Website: crate-barrel
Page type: payment
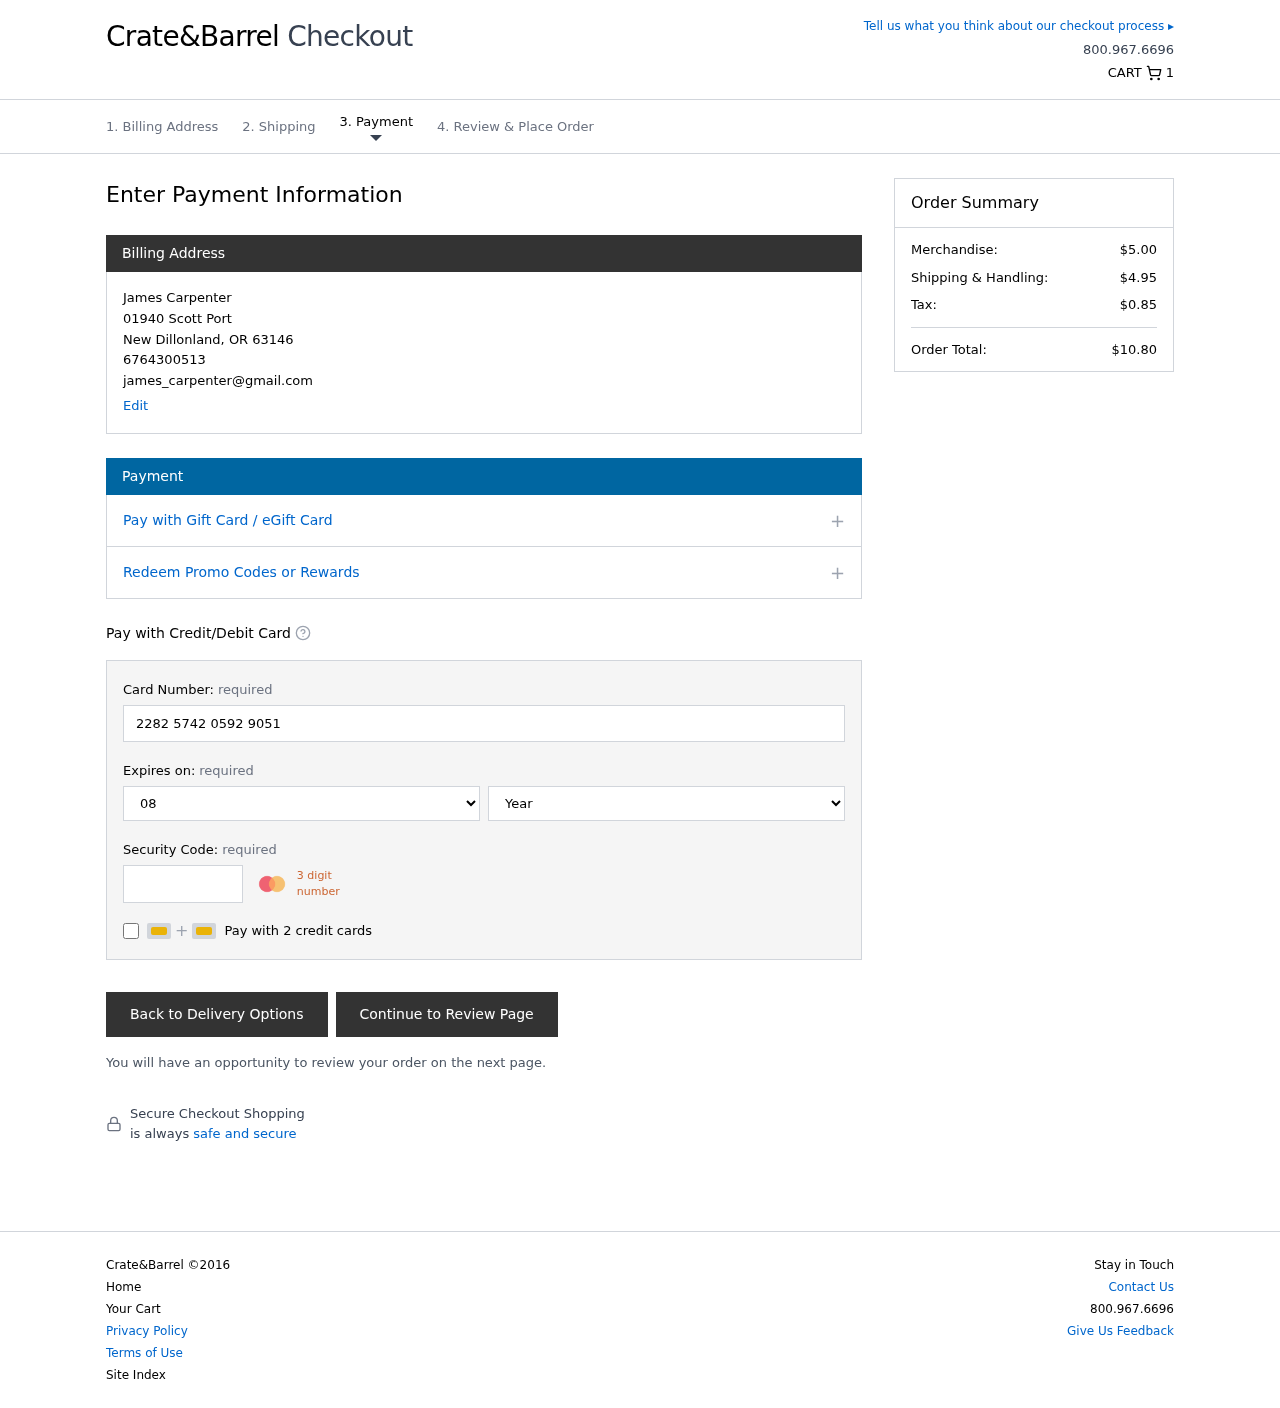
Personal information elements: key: PII_CARD_CVV
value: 972
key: PII_CARD_EXPIRY_MONTH
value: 08
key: PII_CARD_EXPIRY_YEAR
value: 29
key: PII_CARD_NUMBER
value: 2282 5742 0592 9051
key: PII_CITY
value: New Dillonland
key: PII_EMAIL
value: james_carpenter@gmail.com
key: PII_FULLNAME
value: James Carpenter
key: PII_PHONE
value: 6764300513
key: PII_POSTCODE
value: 63146
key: PII_STATE_ABBR
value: OR
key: PII_STREET
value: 01940 Scott Port
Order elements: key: ORDER_NUM_ITEMS
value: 1
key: ORDER_SUBTOTAL
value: $5.00
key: ORDER_SHIPPING_COST
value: $4.95
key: ORDER_TAX
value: $0.85
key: ORDER_TOTAL
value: $10.80